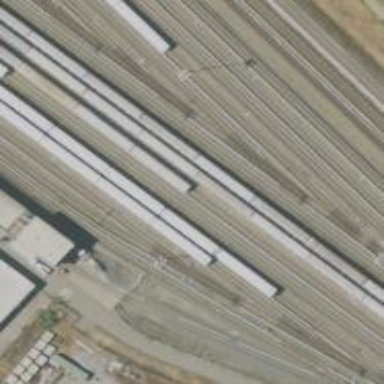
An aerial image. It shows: Yard area with electrified rail tracks.